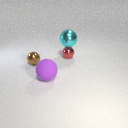
large purple rubber sphere in front of small red metal sphere